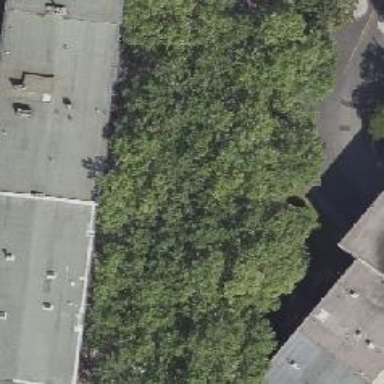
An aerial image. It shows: Deciduous broadleaved tree.